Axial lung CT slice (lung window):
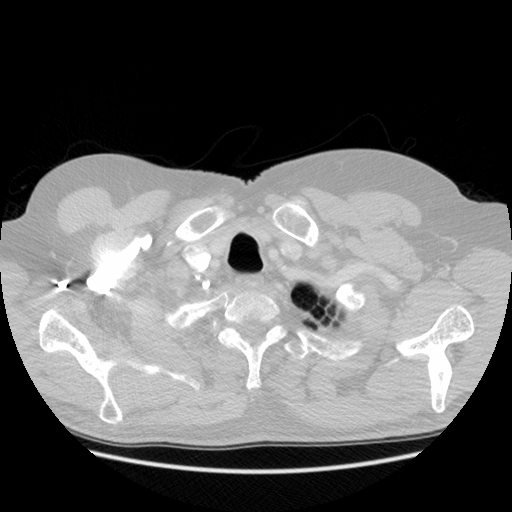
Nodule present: no